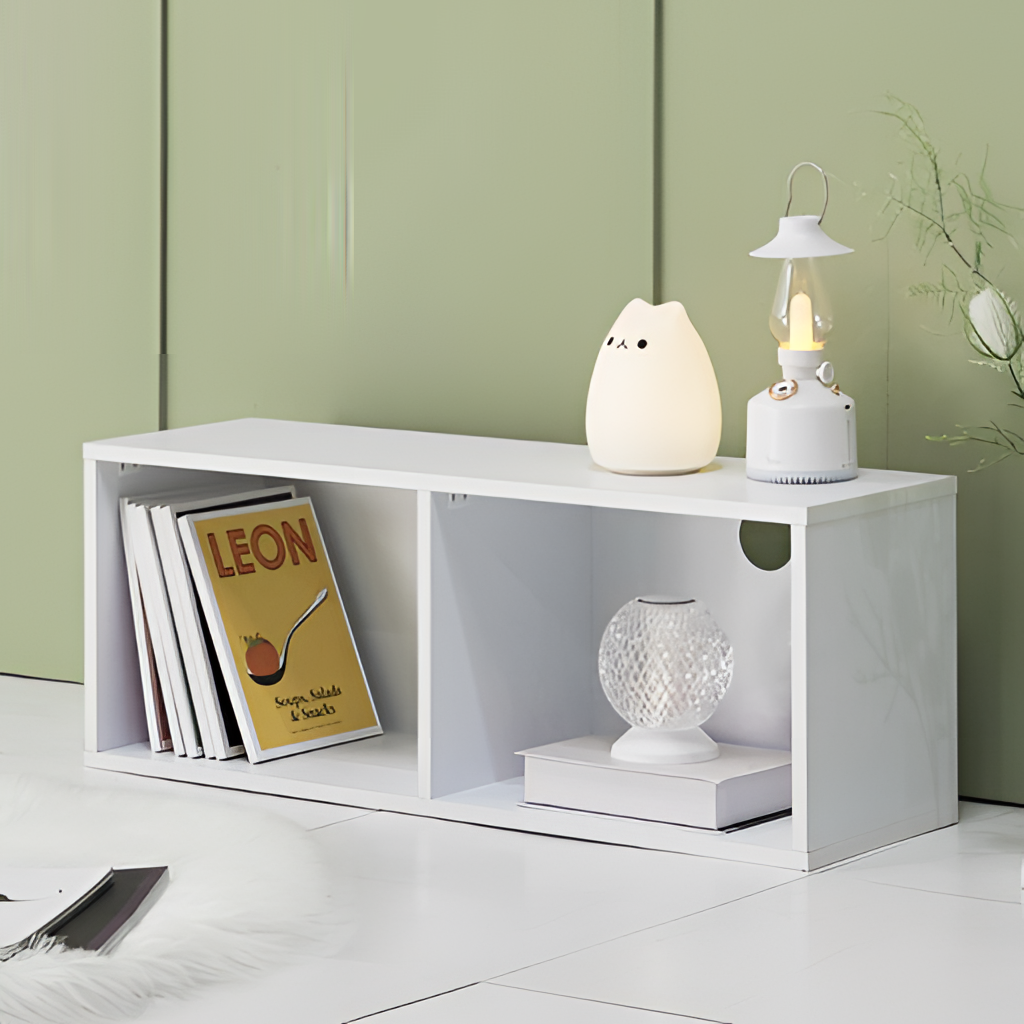
wood shelf, living room, tile flooring, with large square pattern, green paint wallpaper, with solid pattern, minimalist